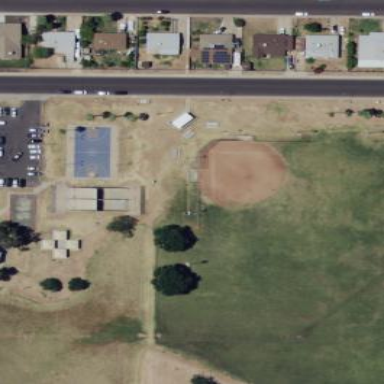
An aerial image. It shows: Baseball pitch for leisure land activities.